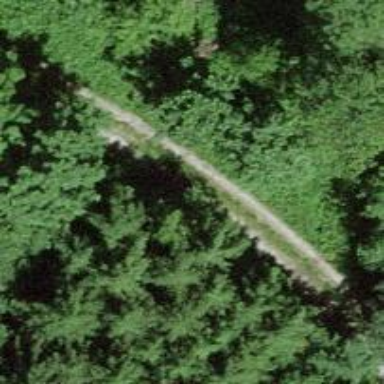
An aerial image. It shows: Track with grade 2 gravel surface.